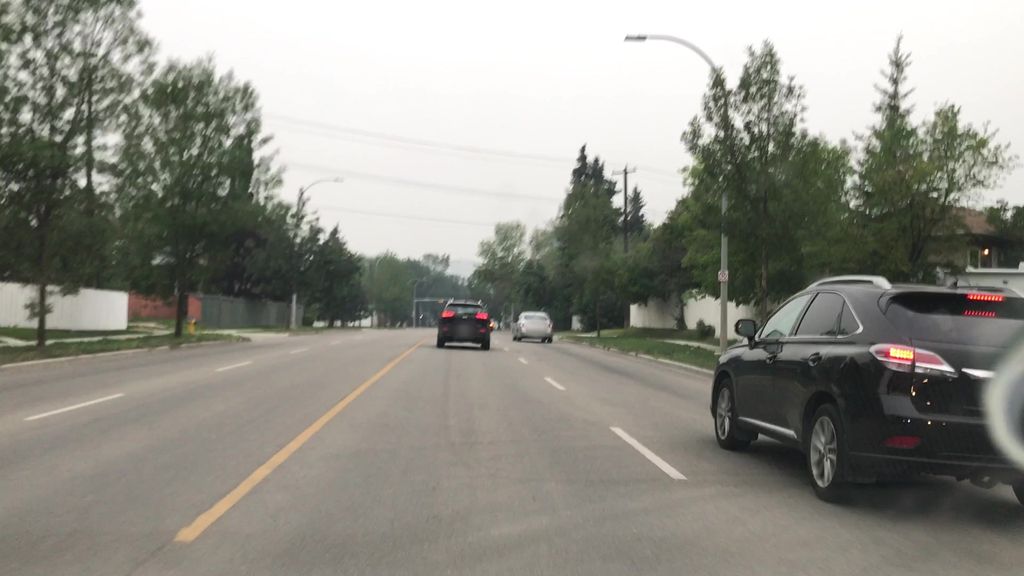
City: edmonton